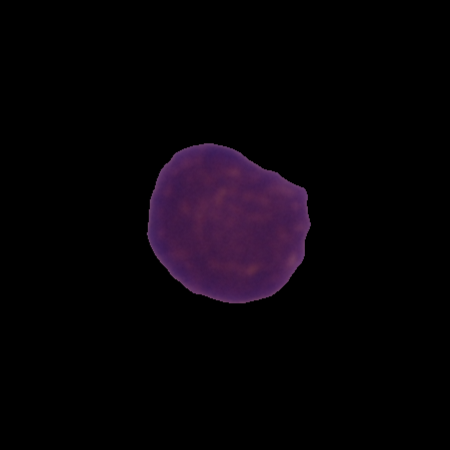
Label: healthy